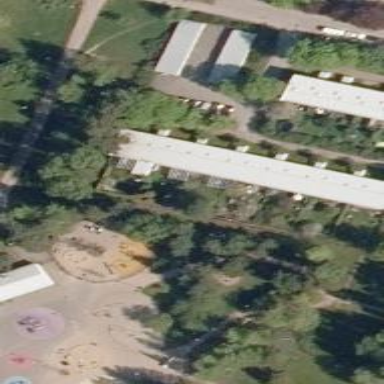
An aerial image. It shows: Playground with springy equipment.